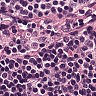
Metastatic tissue present: no